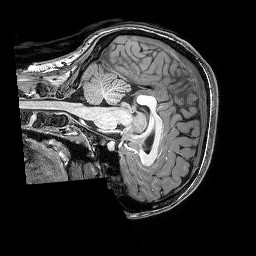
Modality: T1w
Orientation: sagittal
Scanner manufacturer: siemens
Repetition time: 2.5 s
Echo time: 0.00341 s